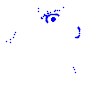
Particle: pion